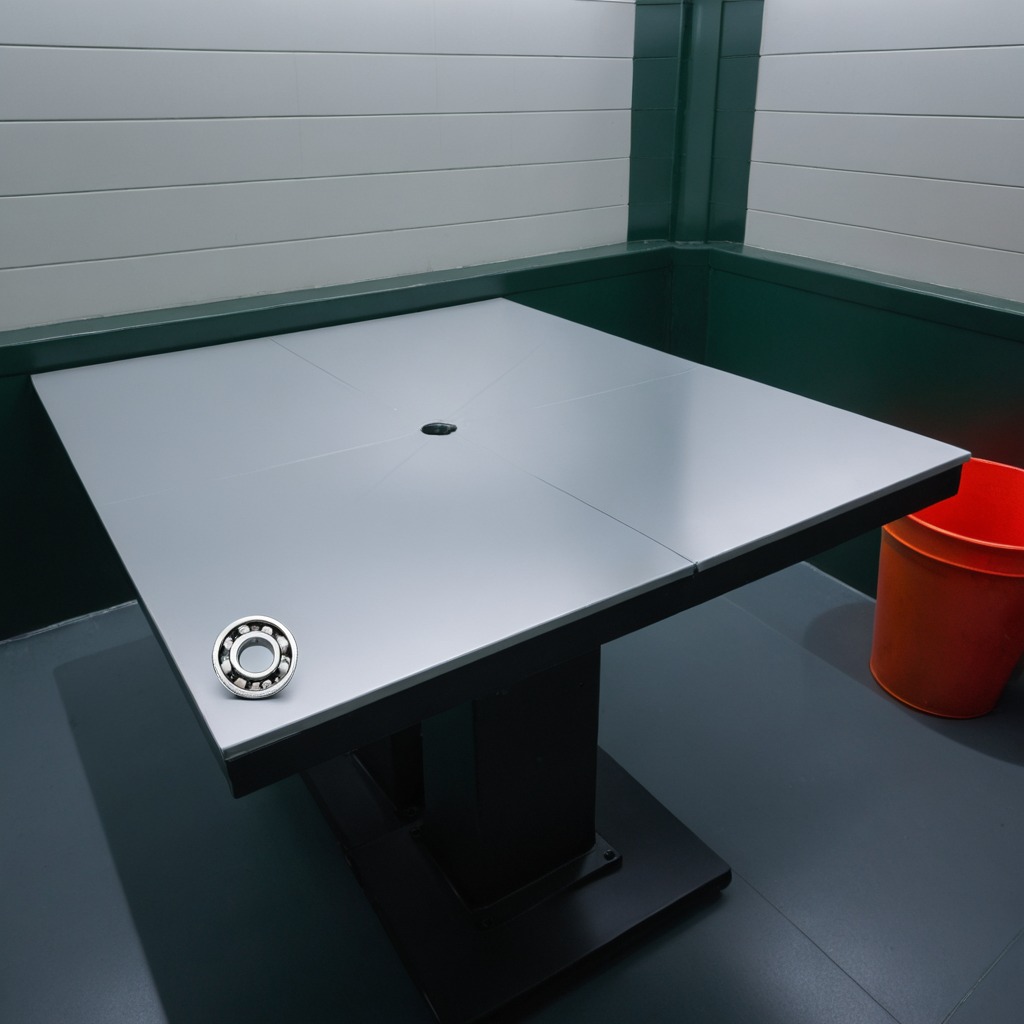
A metal ball bearing is lying on the table in a railway signal maintenance room.